Interaction volume radius: 10 \u00c5
Interaction volume height: 15 \u00c5
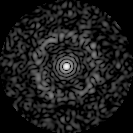
Disorder parameter: 0.8008